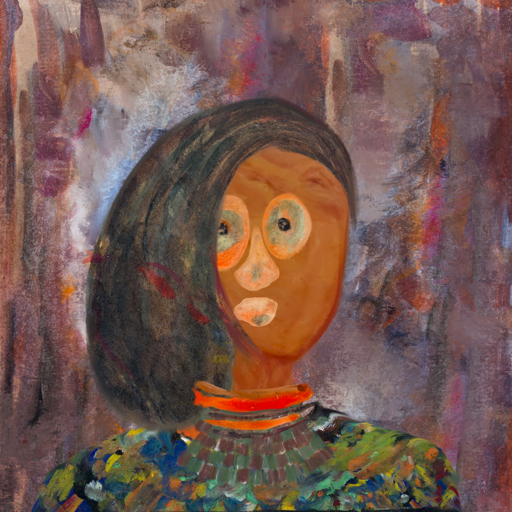
Background: Hypocrite, Head And Neck Front: Pious_Lady, Face Front: Childish, Bust: An_Impression, Hair Front: Gypsy_Mother, Head Accessory: Blank, Second Necklace: After_Raid, Necklace: Experience, Baby: Blank